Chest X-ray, AP view. Patient: 64 years old, sex M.
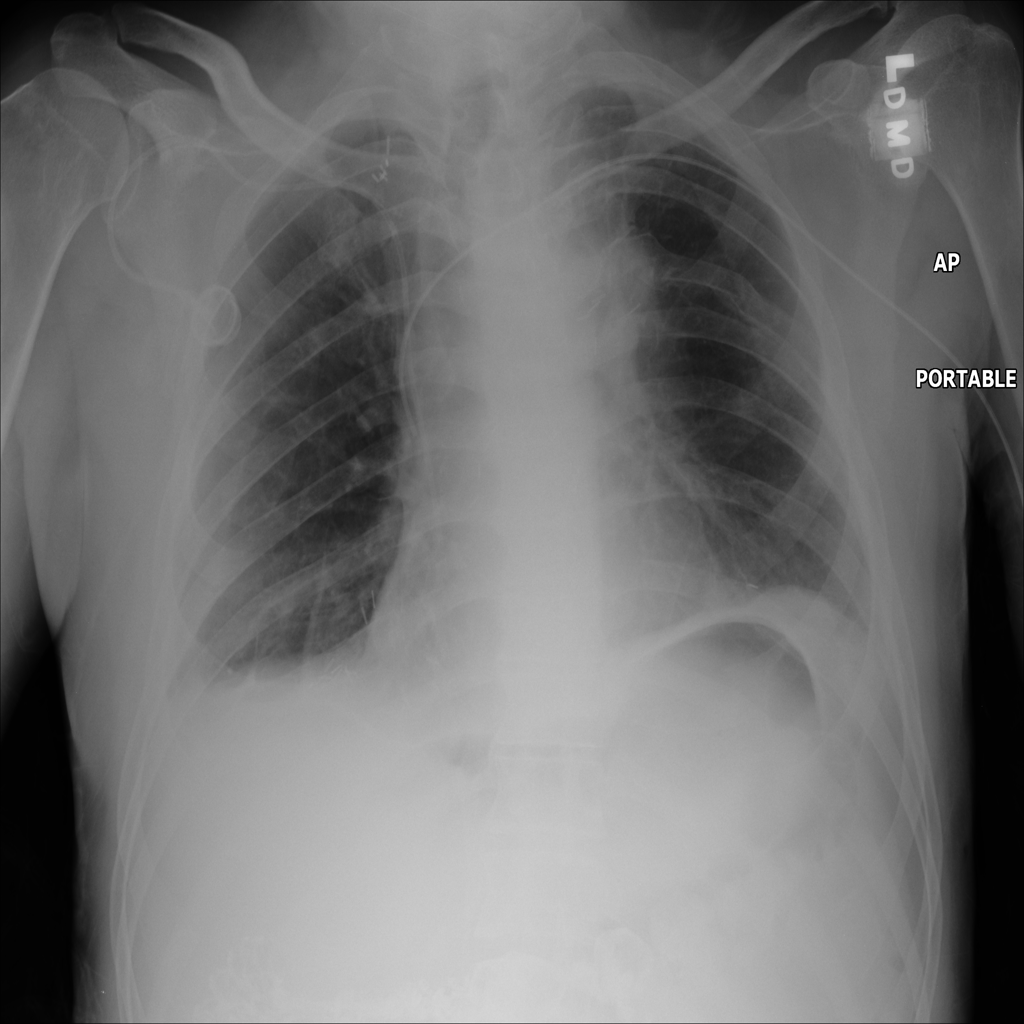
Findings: Mass